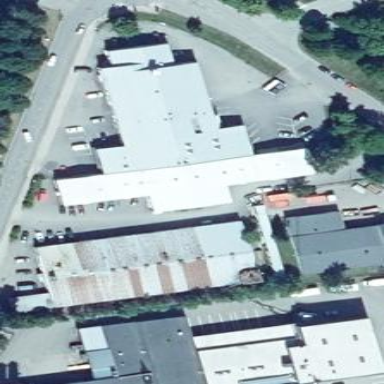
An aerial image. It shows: Hardware shop located inside building.